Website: crate-barrel
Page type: billing-address
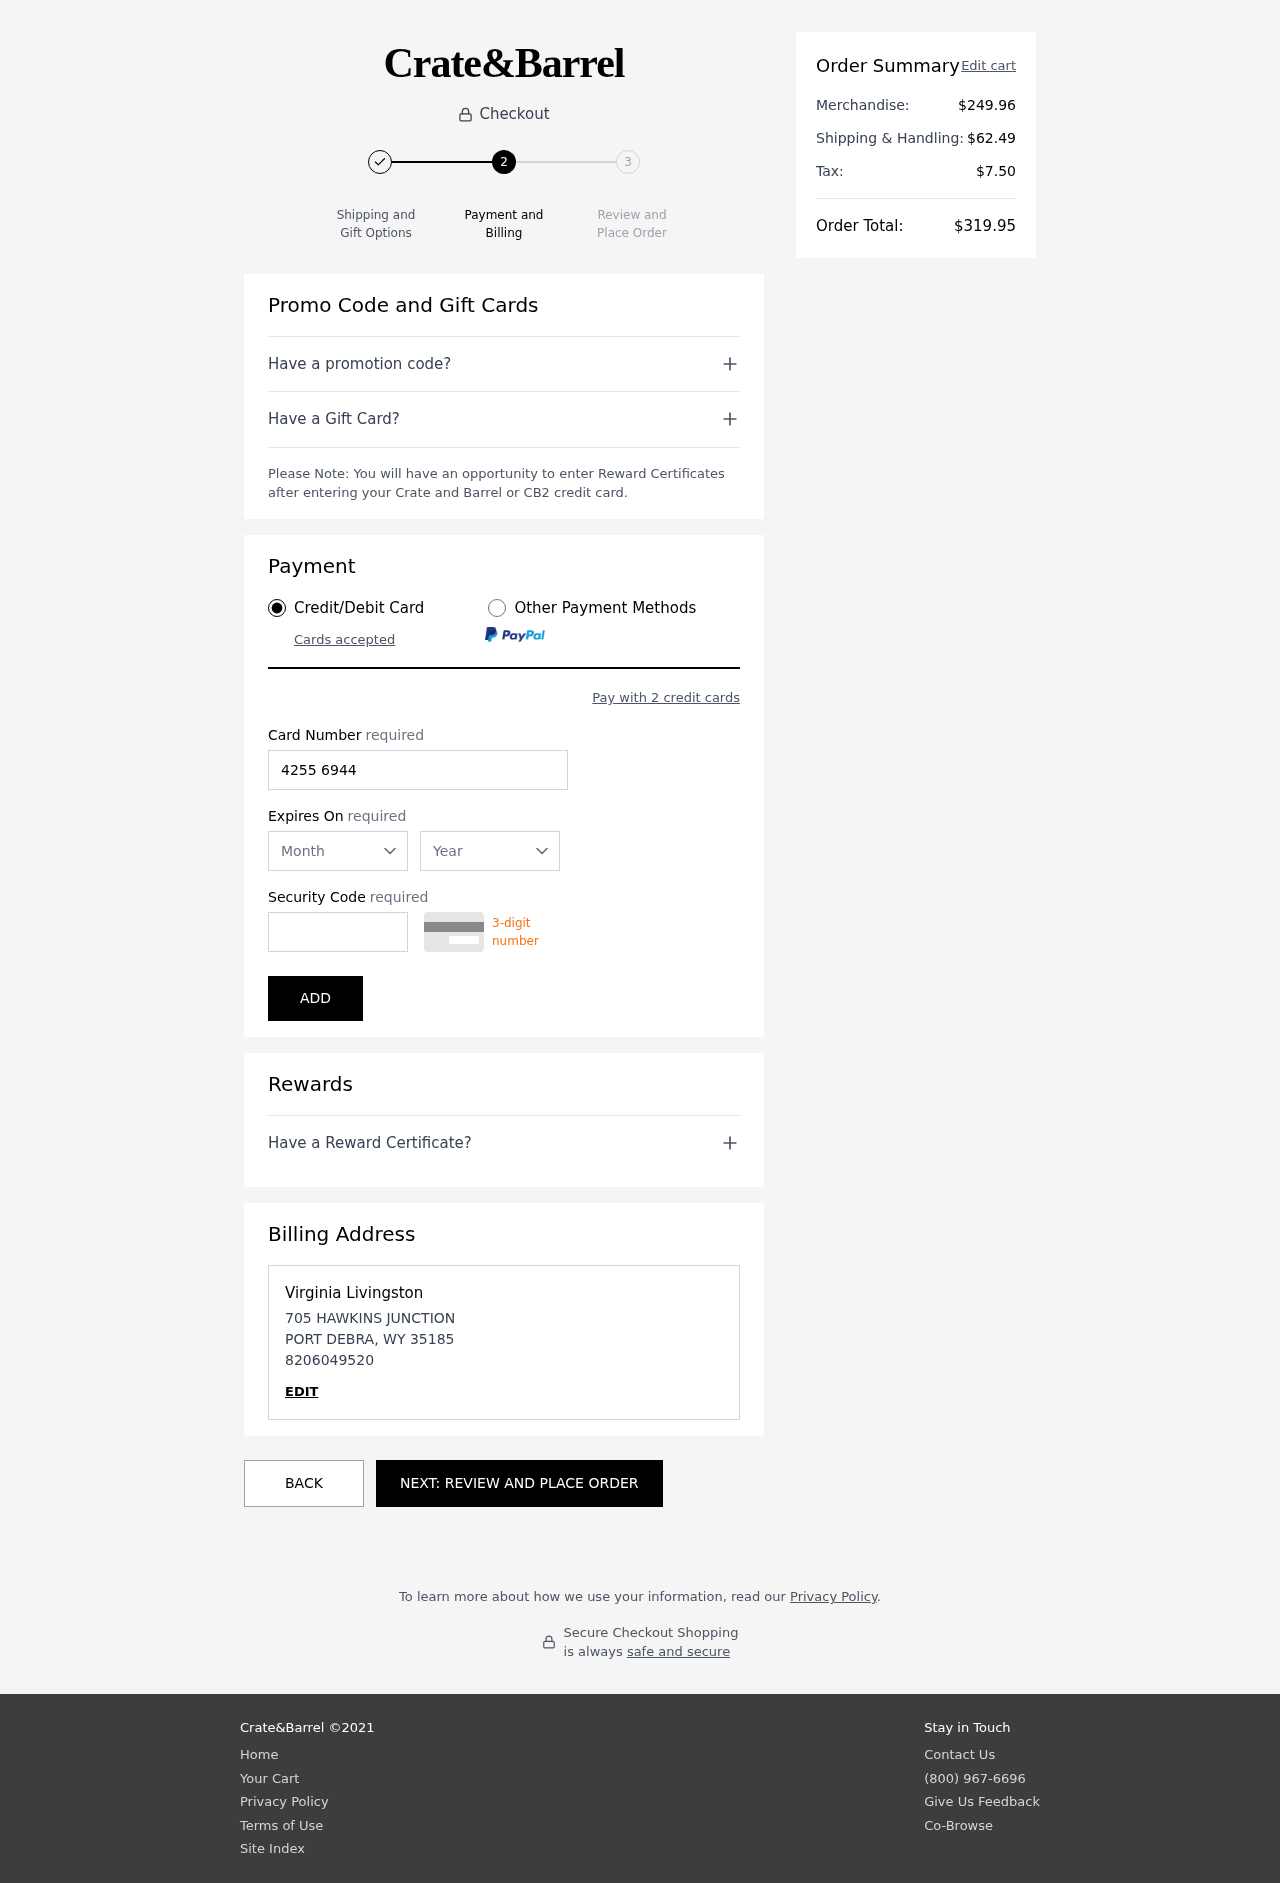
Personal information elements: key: PII_CARD_CVV
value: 257
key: PII_CARD_EXPIRY_MONTH
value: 01
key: PII_CARD_EXPIRY_YEAR
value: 26
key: PII_CARD_NUMBER
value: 4255 6944 6463 5550
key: PII_CITY
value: PORT DEBRA
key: PII_FULLNAME
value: Virginia Livingston
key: PII_PHONE
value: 8206049520
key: PII_POSTCODE
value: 35185
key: PII_STATE_ABBR
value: WY
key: PII_STREET
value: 705 HAWKINS JUNCTION
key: PII_FIRSTNAME
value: Virginia
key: PII_LASTNAME
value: Livingston
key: PII_PHONE_LINE
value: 9520
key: PII_PHONE_SUFFIX
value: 9520
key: PII_POSTCODE_FULL
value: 35185
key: PII_PHONE2
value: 8206049520
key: PII_PHONE3
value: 8206049520
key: PII_FULLNAME2
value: Virginia Livingston
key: PII_FULLNAME3
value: Virginia Livingston
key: PII_FIRSTNAME2
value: Virginia
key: PII_FIRSTNAME3
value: Virginia
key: PII_LASTNAME2
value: Livingston
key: PII_LASTNAME3
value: Livingston
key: PII_FIRSTNAME_DERIVED
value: Virginia
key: PII_LASTNAME_DERIVED
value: Livingston
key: PII_PHONE_NUMERIC
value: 8206049520
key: PII_PHONE_LINE_NUMERIC
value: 9520
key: PII_PHONE_SUFFIX_NUMERIC
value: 9520
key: PII_POSTCODE_NUMERIC
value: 35185
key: PII_PHONE2_NUMERIC
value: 8206049520
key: PII_PHONE3_NUMERIC
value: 8206049520
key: PII_FULLNAME_DERIVED
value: Virginia Livingston
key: PII_NAME_FULL_DERIVED
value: Virginia Livingston
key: PII_PHONE_DIGITS
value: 8206049520
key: PII_PHONE_LAST4
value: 9520
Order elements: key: ORDER_SUBTOTAL
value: $249.96
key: ORDER_SHIPPING_COST
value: $62.49
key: ORDER_TAX
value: $7.50
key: ORDER_TOTAL
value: $319.95